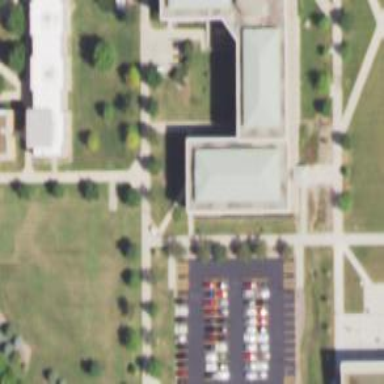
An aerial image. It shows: View of university building.